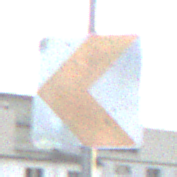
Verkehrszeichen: RichtungstafelnInKurvenKleinRechts
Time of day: SunriseSunset
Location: Outdoor (Urban)
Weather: PartlyCloudy
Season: NotSpecified
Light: Natural